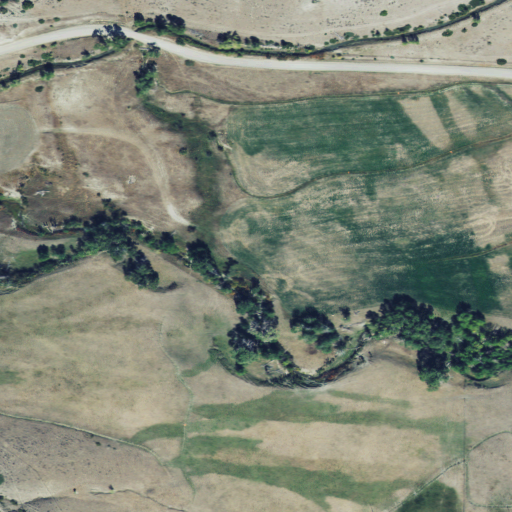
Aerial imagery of valley in Montana named Big Timber Canyon containing grassland, shrub, herbaceous wetlands, and woody wetlands